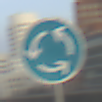
Verkehrszeichen: Kreisverkehr
Umgebung: Outdoor, Urban
Tageszeit: SunriseSunset
Wetter: PartlyCloudy
Licht: Natural
Jahreszeit: NotSpecified
Kontrast: LowContrast